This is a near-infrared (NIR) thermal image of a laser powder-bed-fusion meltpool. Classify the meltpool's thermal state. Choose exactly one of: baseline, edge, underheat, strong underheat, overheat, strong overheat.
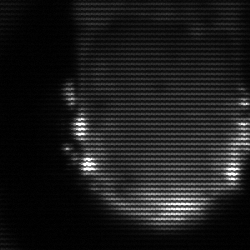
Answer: baseline